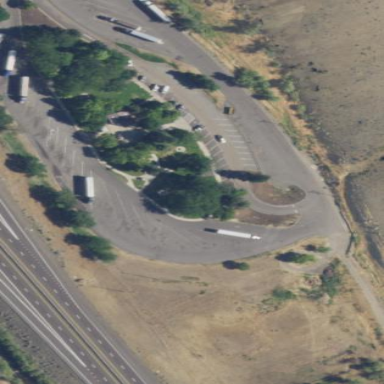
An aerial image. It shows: Rest area along the road.